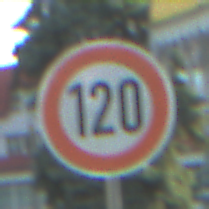
Verkehrszeichen: Geschwindigkeit120
Umgebung: Outdoor, Suburban
Tageszeit: SunriseSunset
Wetter: PartlyCloudy
Licht: Natural
Jahreszeit: NotSpecified
Kontrast: MediumContrast